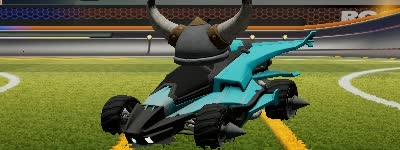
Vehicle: aftershock